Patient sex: M
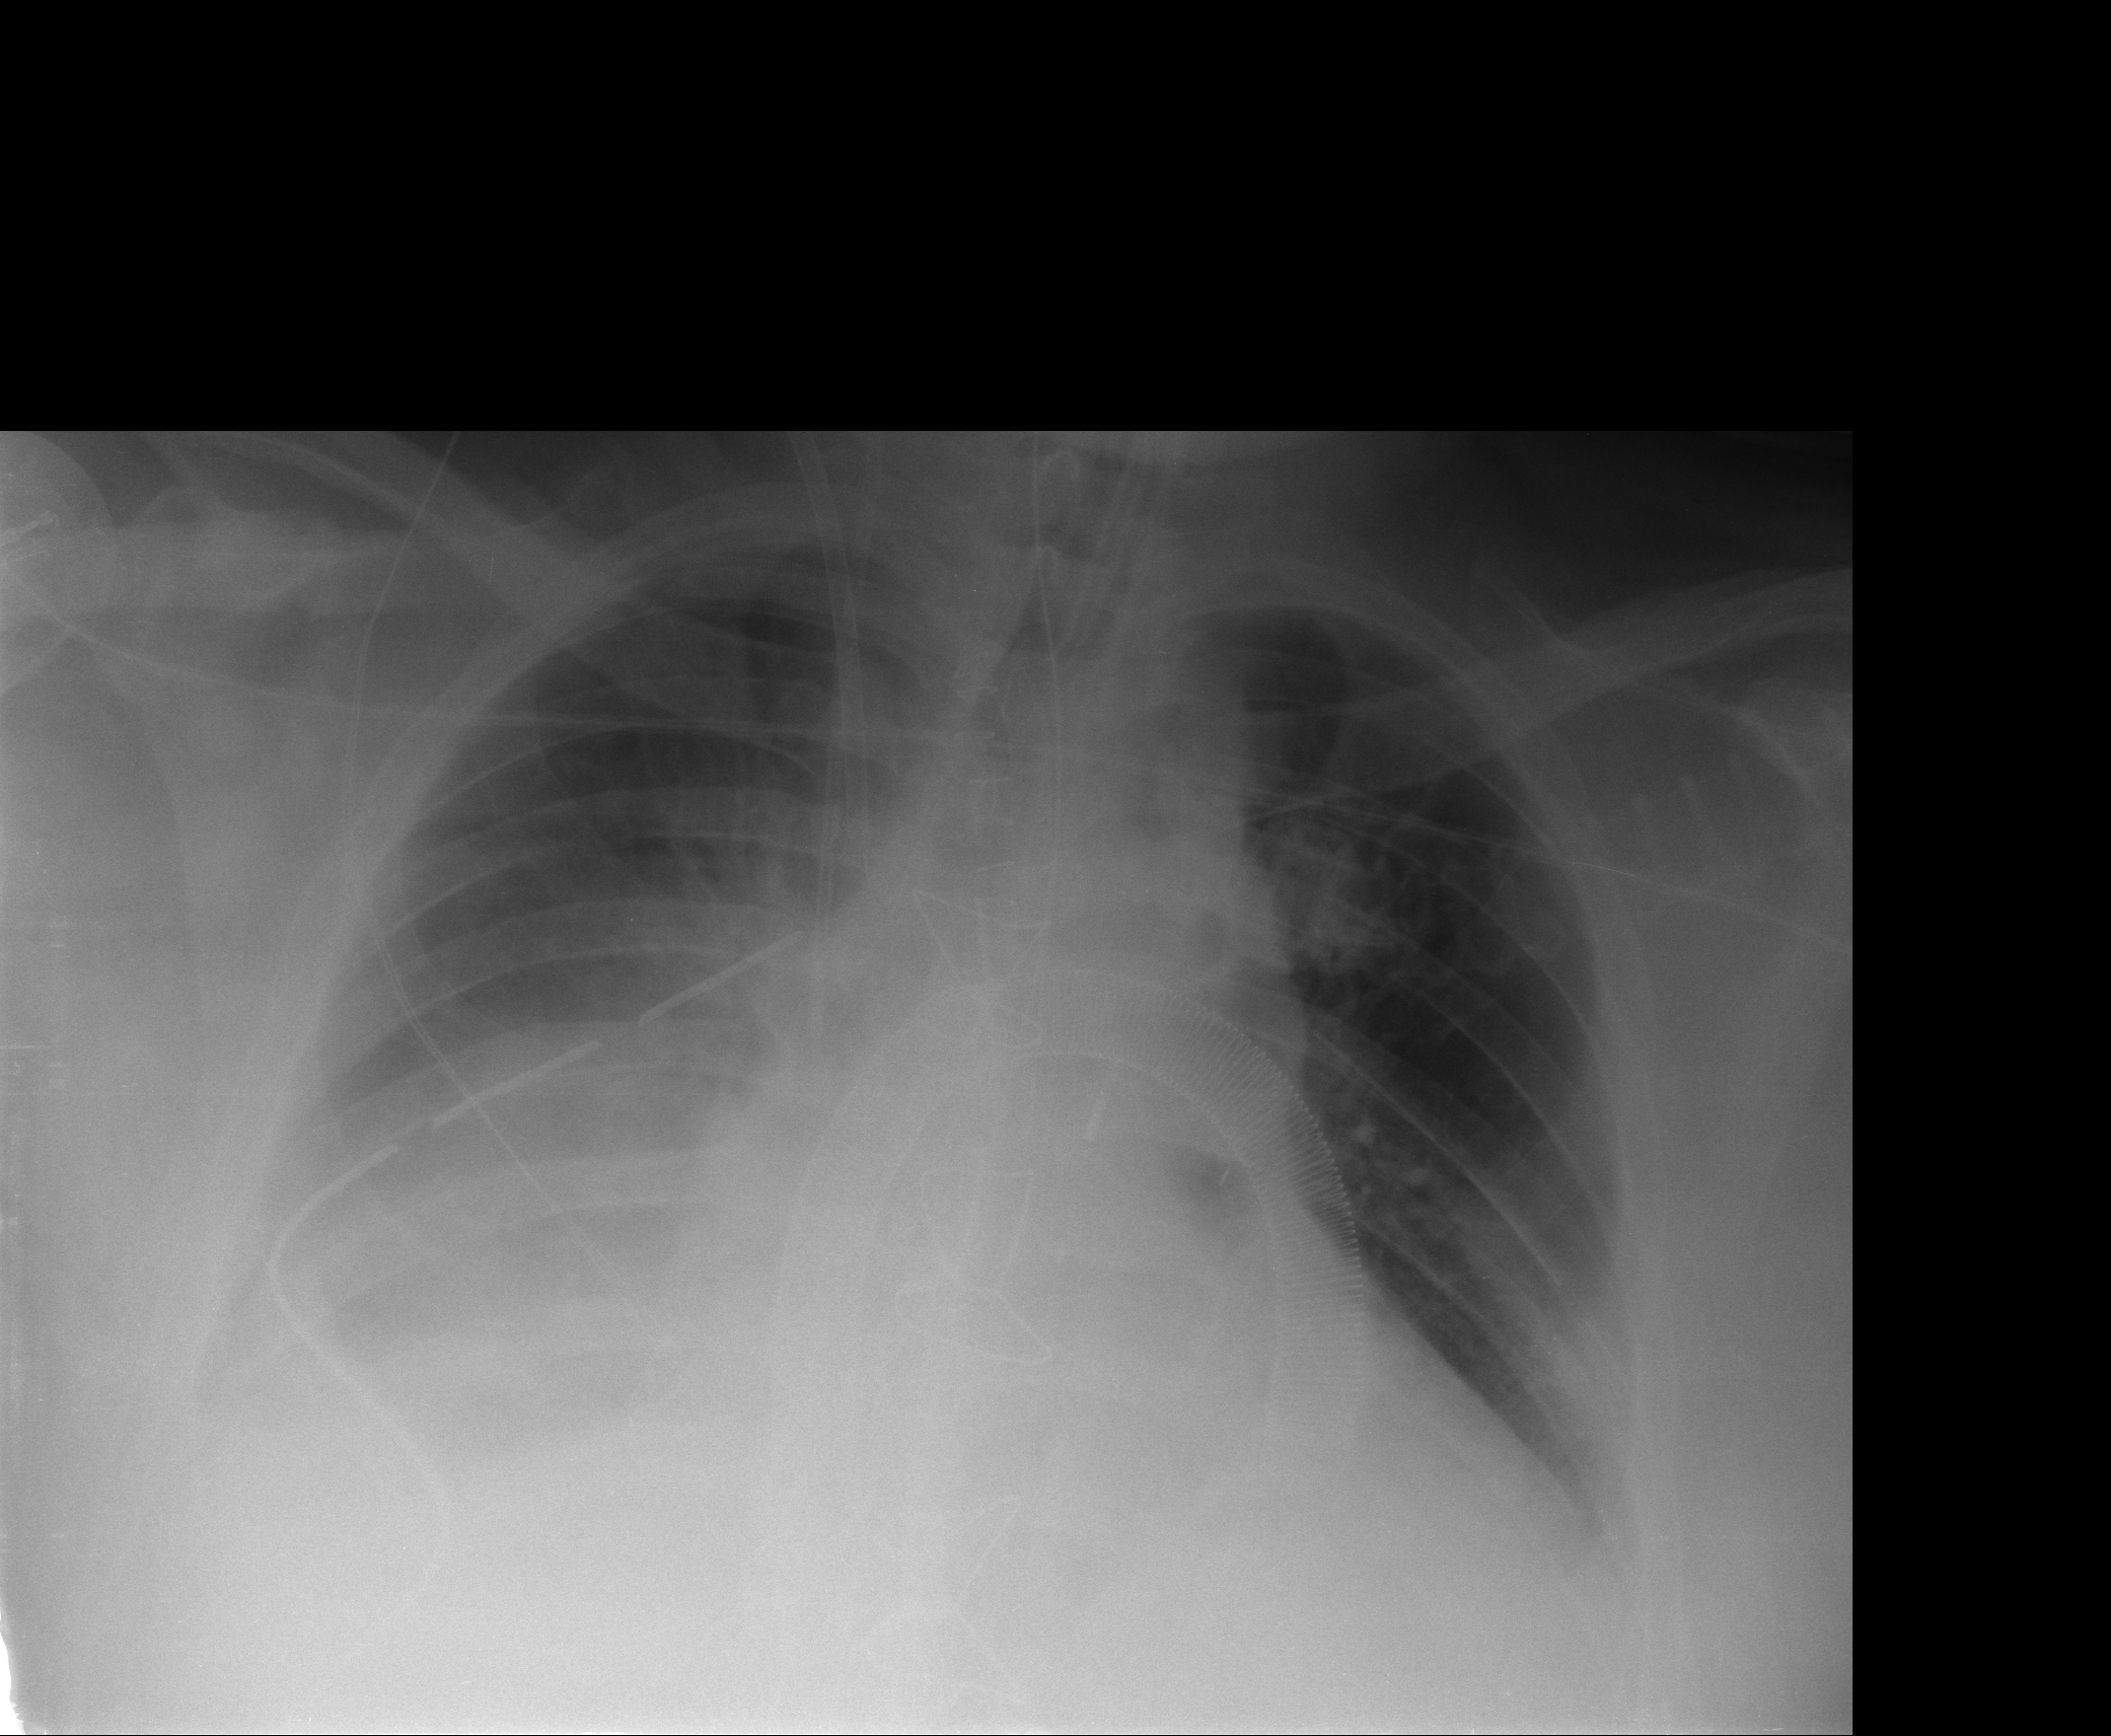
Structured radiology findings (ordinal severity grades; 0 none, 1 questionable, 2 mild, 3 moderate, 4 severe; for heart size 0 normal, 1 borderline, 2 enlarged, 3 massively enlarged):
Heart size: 2
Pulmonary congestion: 0
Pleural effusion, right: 3
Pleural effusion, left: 0
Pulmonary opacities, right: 0
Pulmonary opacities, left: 0
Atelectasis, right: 2
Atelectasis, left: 1